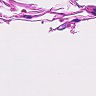
Metastatic tissue present: no